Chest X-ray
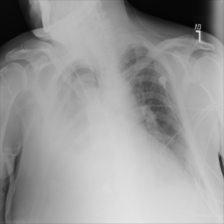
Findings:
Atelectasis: negative
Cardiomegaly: negative
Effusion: negative
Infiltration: negative
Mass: negative
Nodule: negative
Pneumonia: negative
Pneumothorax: negative
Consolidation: negative
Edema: positive
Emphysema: positive
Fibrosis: negative
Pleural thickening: negative
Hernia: negative